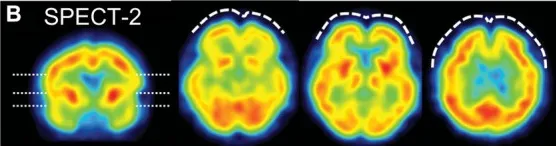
Representative images of cerebral blood flow (CBF) SPECT. The voxel values are normalized by the average counts-per-voxel in the cerebellum being 50, then the color ranges from 0 to 60. The left image is a coronal view, indicating the slice levels of the right three axial images by dashed lines. Which is improved on day 1727.
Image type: radiology (spect)